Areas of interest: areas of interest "Beixinjing Subdistrict Community Health Service Center"
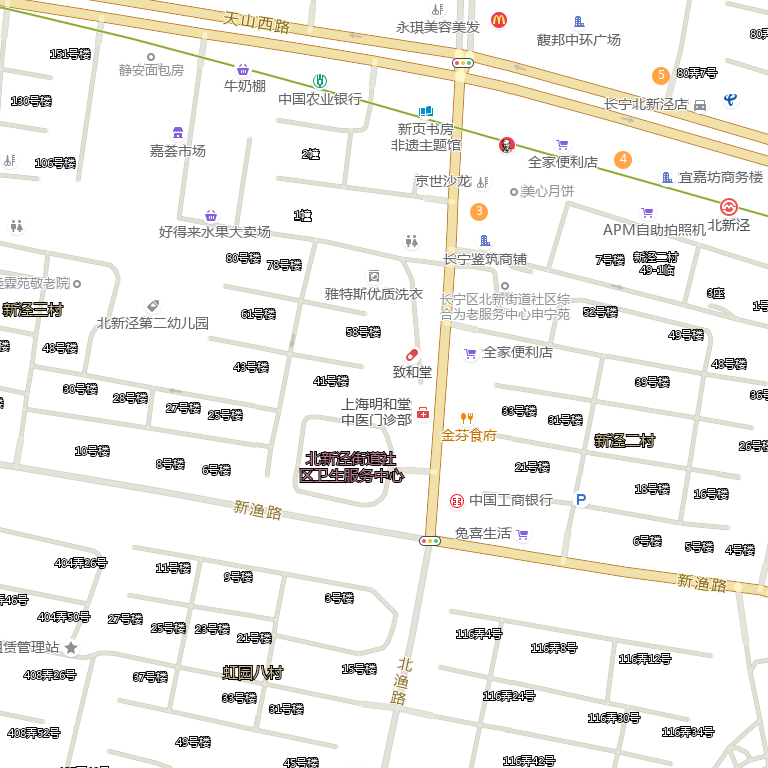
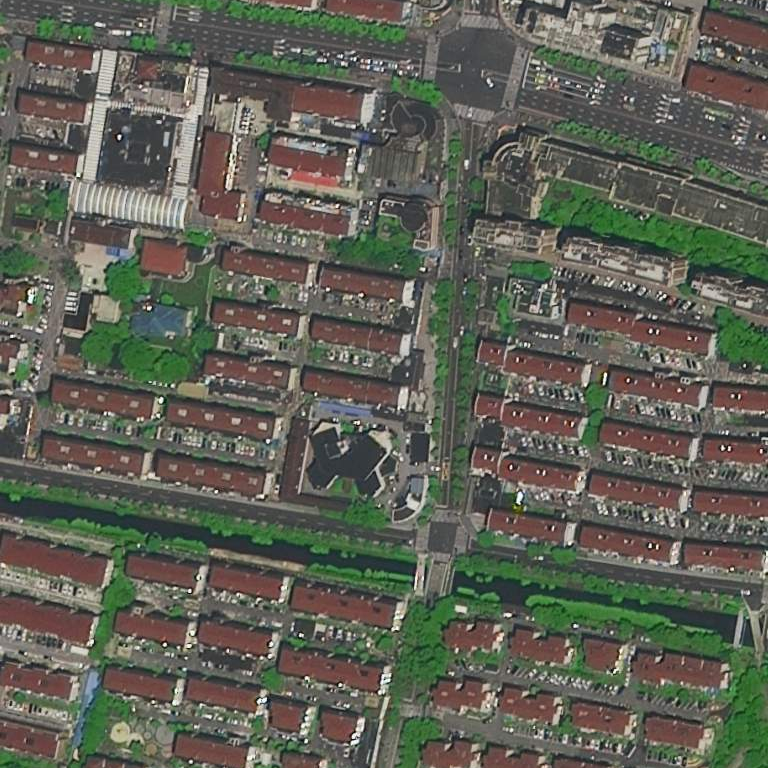